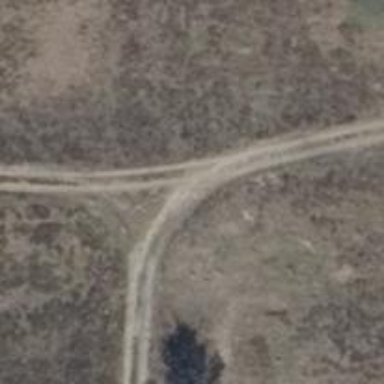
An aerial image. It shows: Dirt track road with grade3 tracktype.